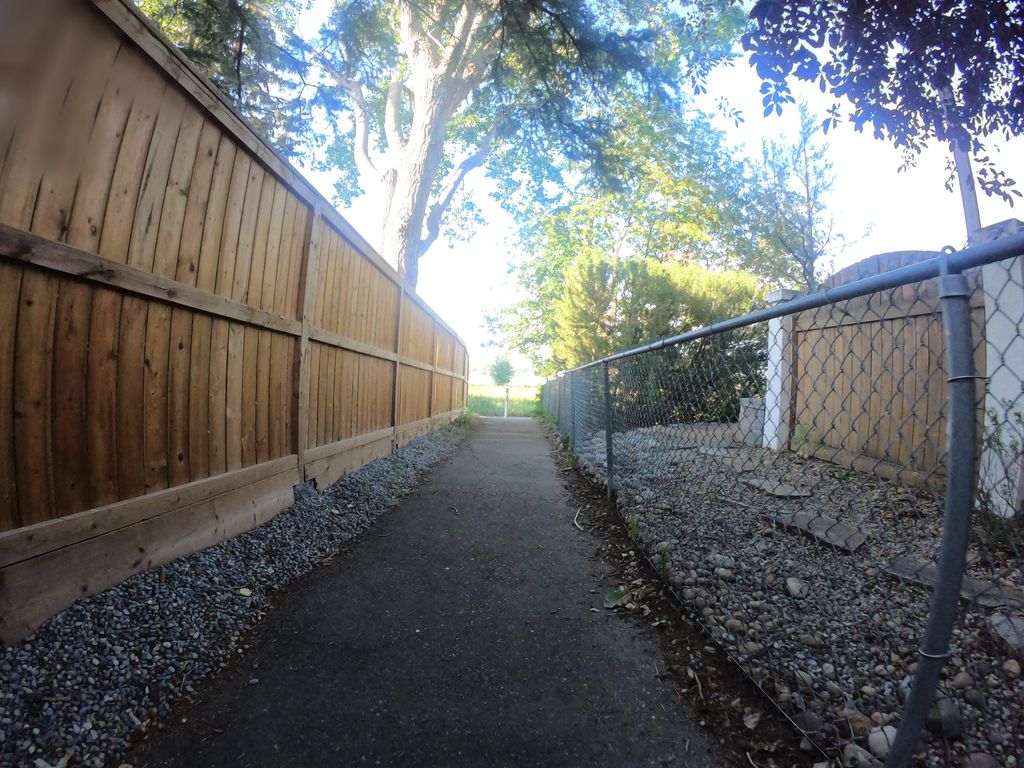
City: calgary